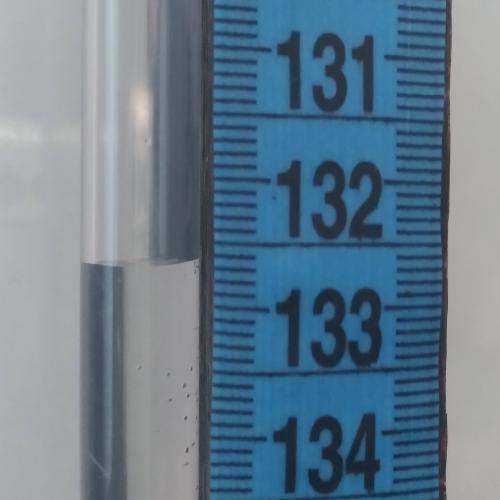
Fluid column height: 132.6 cm